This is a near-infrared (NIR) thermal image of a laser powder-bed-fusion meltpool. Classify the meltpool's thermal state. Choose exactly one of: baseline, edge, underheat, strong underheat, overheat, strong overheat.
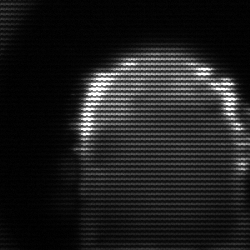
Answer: baseline